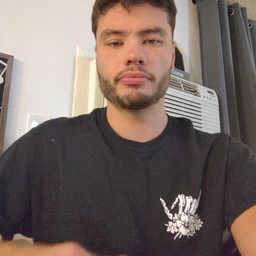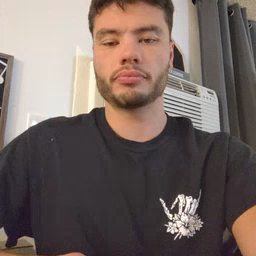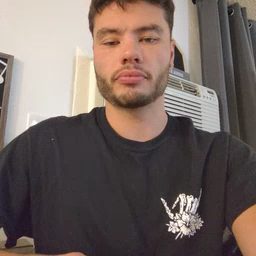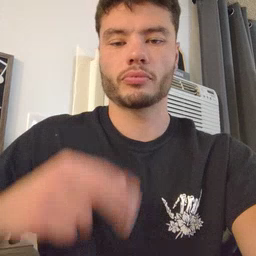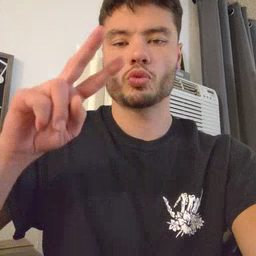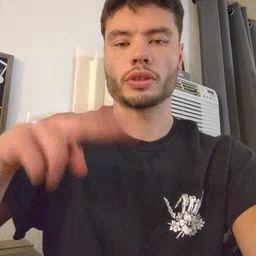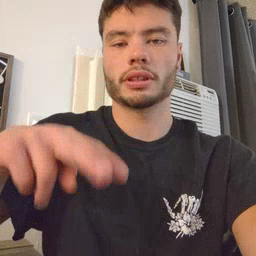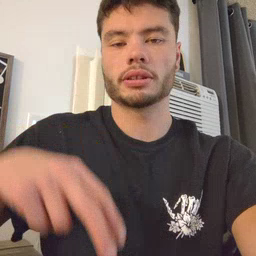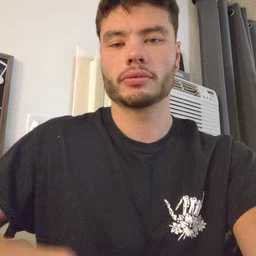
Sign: read